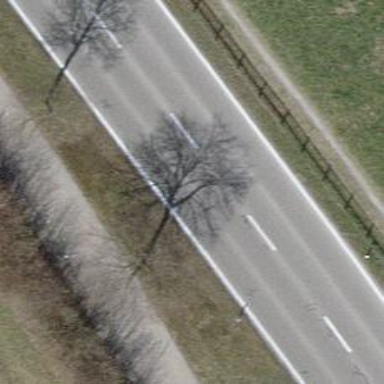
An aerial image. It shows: Urban tree adds touch of nature to the surroundings.